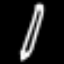
Label: pencil